Question: I have a Bootstrap based HTML page but I don't know why the left hand side menu is misaligned wrt the black header strip. I think it's a minor typo but I cannot find it. Can anyone help?
'''
<!-- NAVBAR
================================================== -->
<body>
<div class="navbar-wrapper">
<div class="container">
<div class="navbar navbar-inverse navbar-static-top" role="navigation">
<div class="container">
<div class="navbar-header">
<button type="button" class="navbar-toggle" data-toggle="collapse" data-target=".navbar-collapse">
<span class="sr-only">Toggle navigation</span>
<span class="icon-bar"></span>
<span class="icon-bar"></span>
<span class="icon-bar"></span>
</button>
<a class="navbar-brand" href="#">Project name</a>
</div>
<!-- Left hand side menu -->
<div class="navbar-collapse collapse">
<ul class="nav navbar-nav">
<li class="active"><a href="#">Home</a></li>
<li><a href="#about">About</a></li>
<li><a href="#contact">Contact</a></li>
<li class="dropdown">
<a href="#" class="dropdown-toggle" data-toggle="dropdown">Dropdown<b class="caret"></b></a>
<ul class="dropdown-menu">
<li><a href="#">Action</a></li>
<li><a href="#">Another action</a></li>
<li><a href="#">Something else here</a></li>
<li class="divider"></li>
<li class="dropdown-header">Nav header</li>
<li><a href="#">Separated link</a></li>
<li><a href="#">One more separated link</a></li>
</ul>
</li>
</ul>
<!-- right hand side menu -->
<ul>
<form class="navbar-form navbar-right" role="form">
<div class="form-group">
<input type="text" placeholder="Email" class="form-control">
</div>
<div class="form-group">
<input type="password" placeholder="Password" class="form-control">
</div>
<button type="submit" class="btn btn-success">Sign in</button>
</form>
</ul>
</div><!--/.navbar-collapse -->
</div>
</div>
</div>
</div>
... main part of the website ...
'''
This is the result:

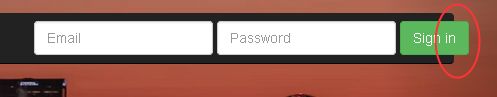
Answer: It looks like the '<div class="container">' inside your navbar should be 'class="container-fluid"'. So instead of
'''
<div class="navbar navbar-inverse navbar-static-top" role="navigation">
<div class="container">
'''
try
'''
<div class="navbar navbar-inverse navbar-static-top" role="navigation">
<div class="container-fluid">
'''
See <URL>